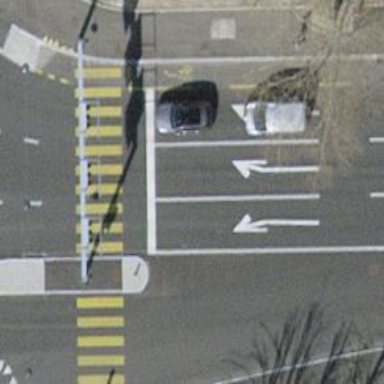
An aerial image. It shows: Road with traffic signals.